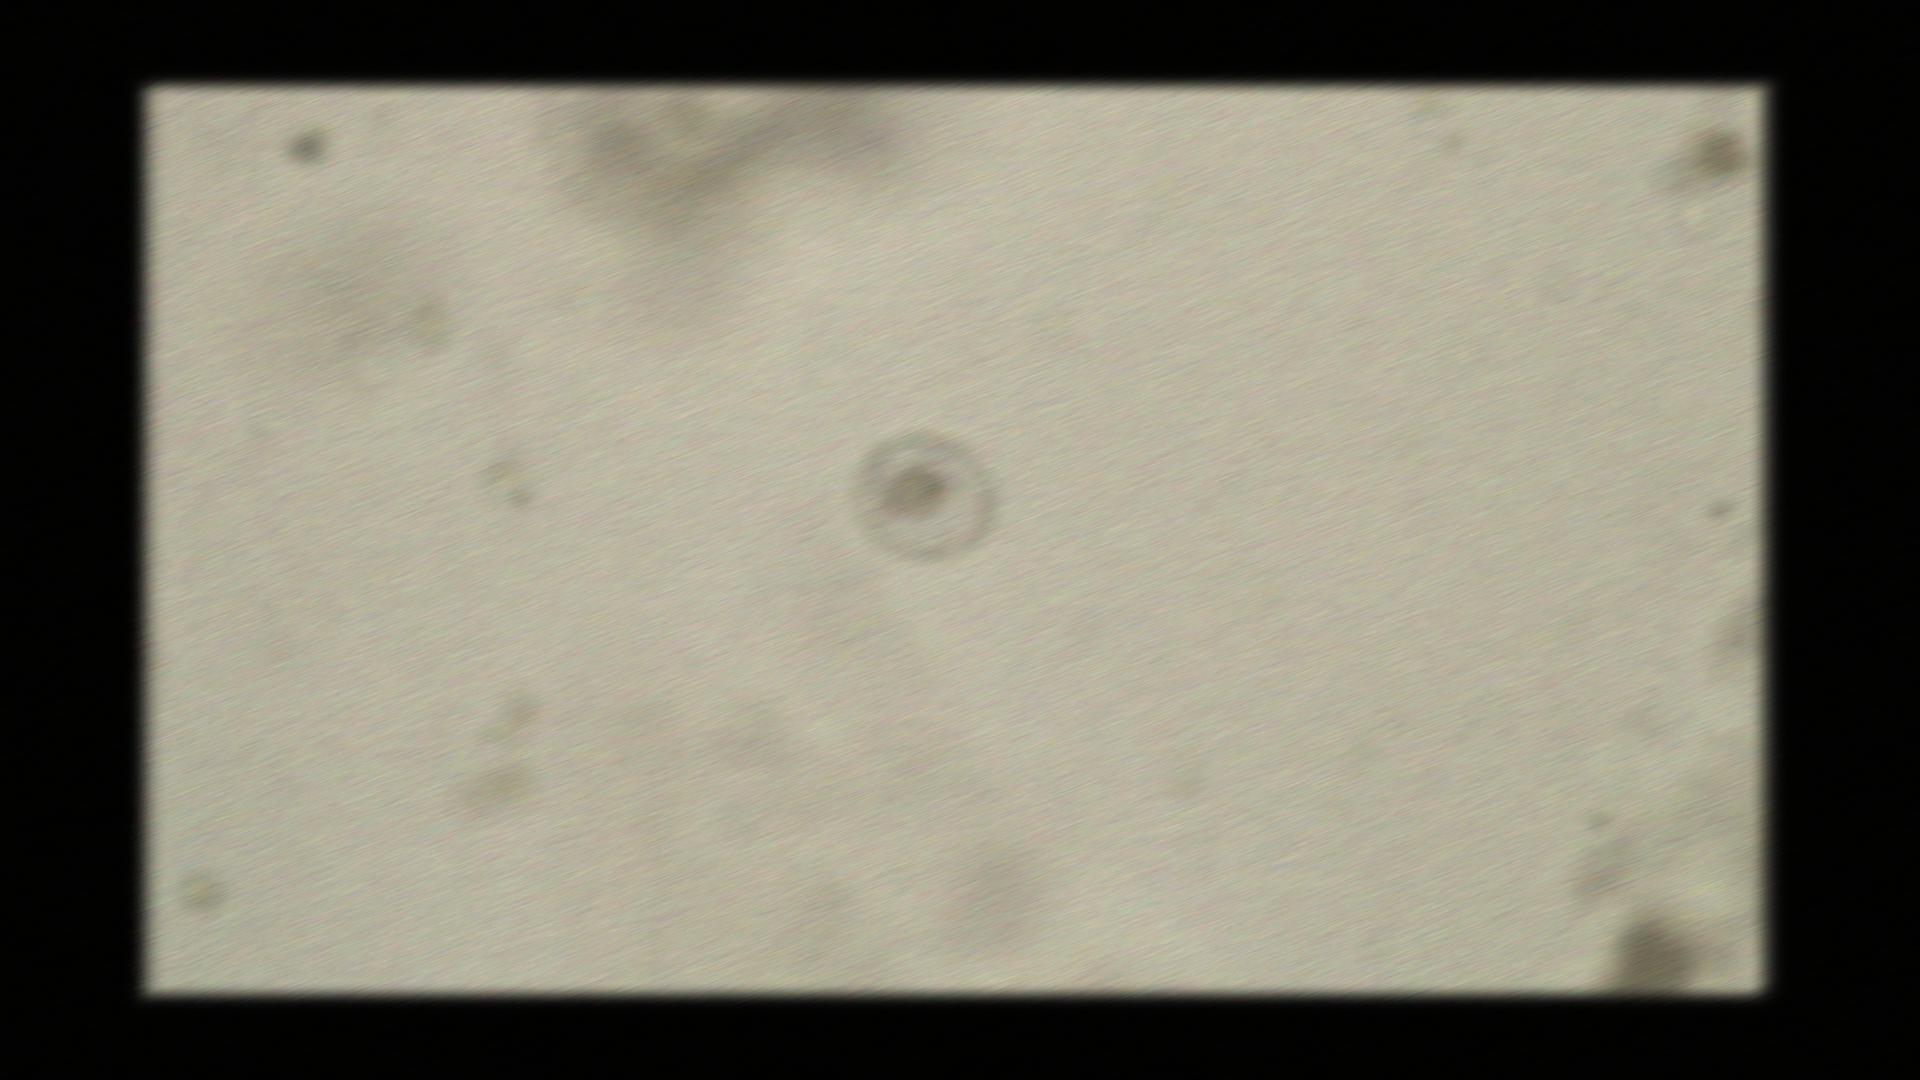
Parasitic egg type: Hymenolepis nana